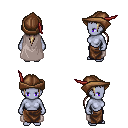
a pixel art fantasy rpg character, female body template, dark elf, purple skin, gray cape, robe skirt, white blonde ponytail hairstyle, leather cap, four views (front, back, left, right), 2x2 character sprite sheet, small pixel art, hard edges, no anti-aliasing